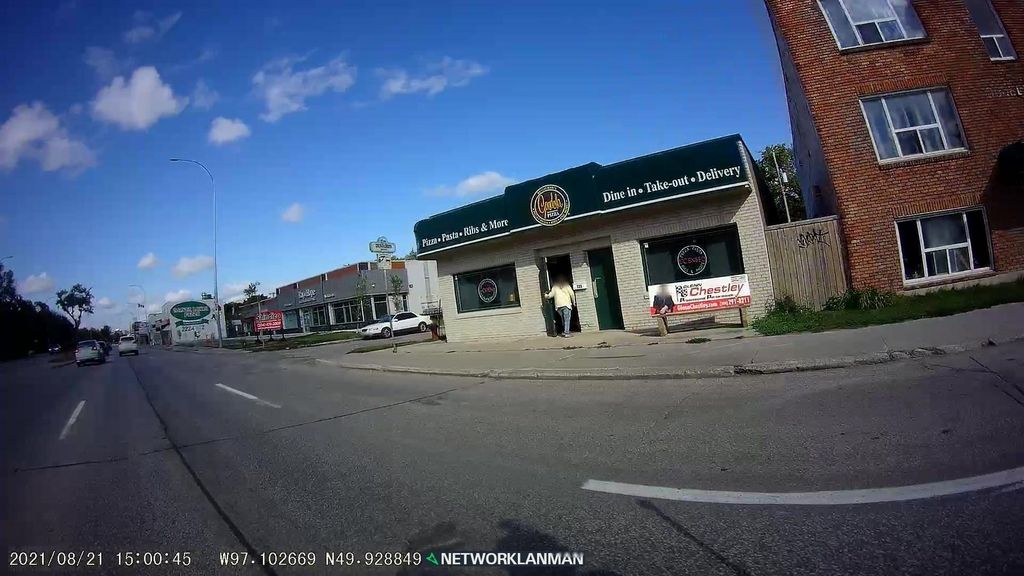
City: winnipeg